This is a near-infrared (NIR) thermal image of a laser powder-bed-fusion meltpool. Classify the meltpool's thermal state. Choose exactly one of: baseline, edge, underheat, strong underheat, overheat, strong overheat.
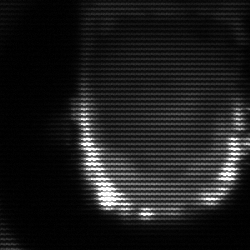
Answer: baseline